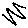
Label: zigzag